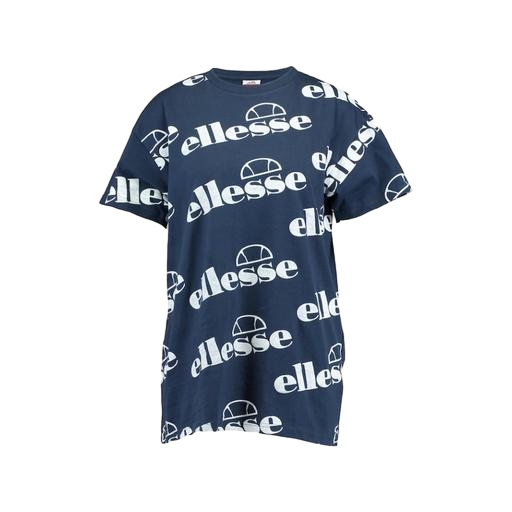
blue printed t-shirt, blue logo print t-shirt, patterned tee, white background